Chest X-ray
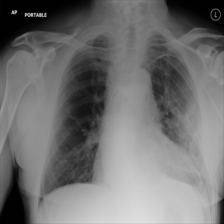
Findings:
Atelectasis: negative
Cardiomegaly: positive
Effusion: negative
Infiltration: negative
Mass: negative
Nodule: negative
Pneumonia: negative
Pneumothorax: negative
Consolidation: negative
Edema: negative
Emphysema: negative
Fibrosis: negative
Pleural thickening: negative
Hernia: negative